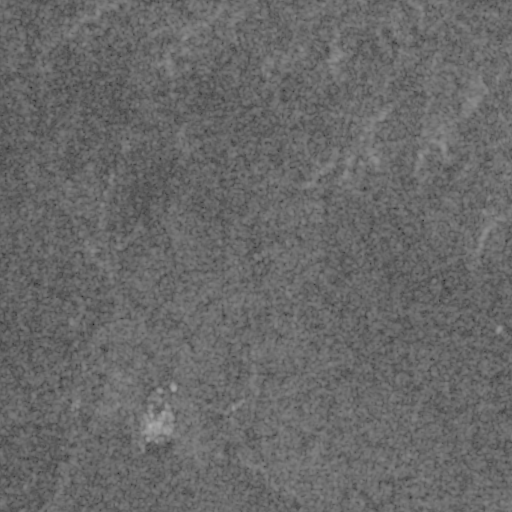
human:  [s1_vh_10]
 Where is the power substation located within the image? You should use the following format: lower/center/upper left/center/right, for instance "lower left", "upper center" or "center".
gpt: The power substation is located in the center right of the image.
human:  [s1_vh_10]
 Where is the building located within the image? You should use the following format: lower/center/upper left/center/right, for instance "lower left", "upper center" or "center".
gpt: The building is located in the lower left of the image.
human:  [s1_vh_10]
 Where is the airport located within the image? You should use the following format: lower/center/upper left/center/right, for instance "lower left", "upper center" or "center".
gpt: There is no airport in the image.

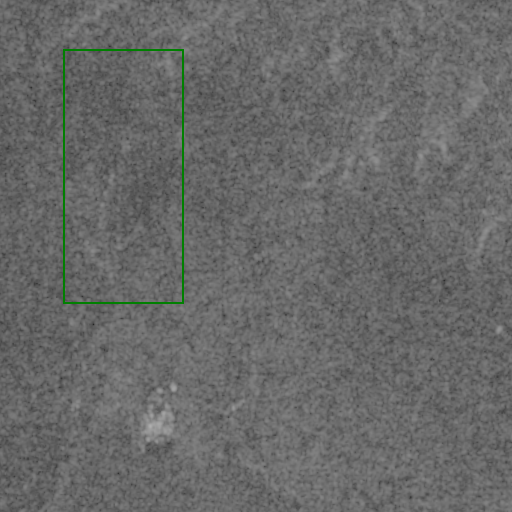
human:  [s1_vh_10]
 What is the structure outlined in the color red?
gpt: There is no red outline.
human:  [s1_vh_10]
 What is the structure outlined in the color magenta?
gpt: There is no structure outlined in magenta.